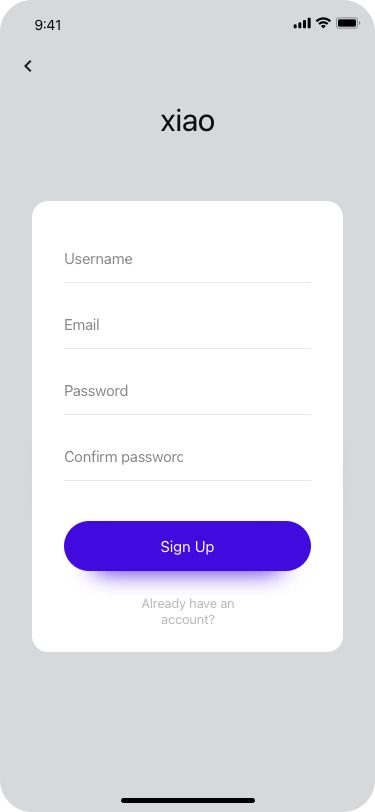
Text in this UI design:
xiao
Already have an account?
Sign Up
Username
Email
Password
Confirm password